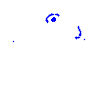
Particle: electron